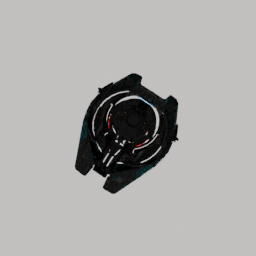
Label: mechanical